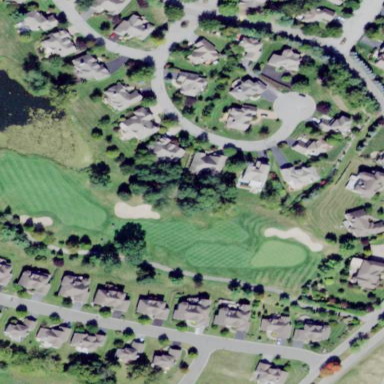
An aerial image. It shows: Area of rough grass used for golf.